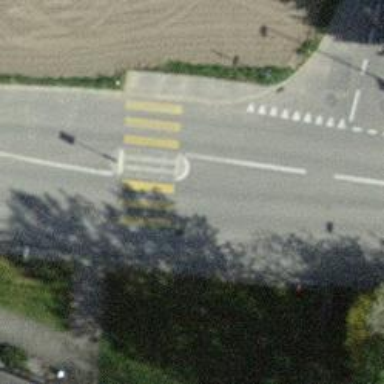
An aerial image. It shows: Marked crossing with zebra sign and island in the middle.